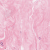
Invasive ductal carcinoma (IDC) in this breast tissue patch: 0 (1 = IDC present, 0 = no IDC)